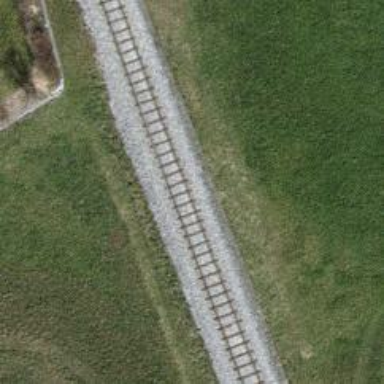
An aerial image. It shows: Narrow-gauge railway track with 1 electrified contact line.